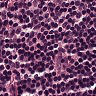
Metastatic tissue present: no